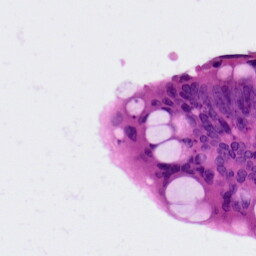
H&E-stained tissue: Colon